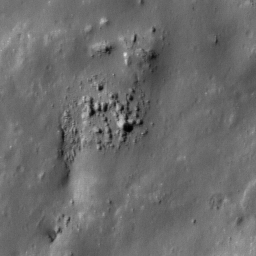
Pit: Tycho 6
Host crater: Tycho
Host type: impact_melt
Lunar coordinates: latitude -42.889, longitude 349.33